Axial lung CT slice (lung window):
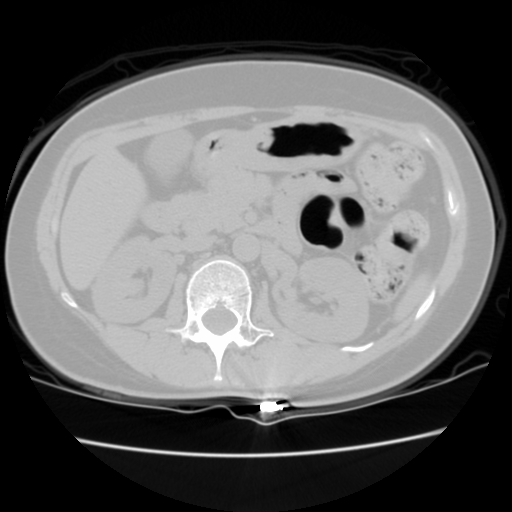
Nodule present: no